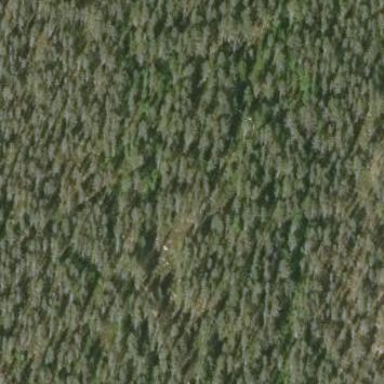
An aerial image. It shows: Needle-leaved woodland.